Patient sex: F
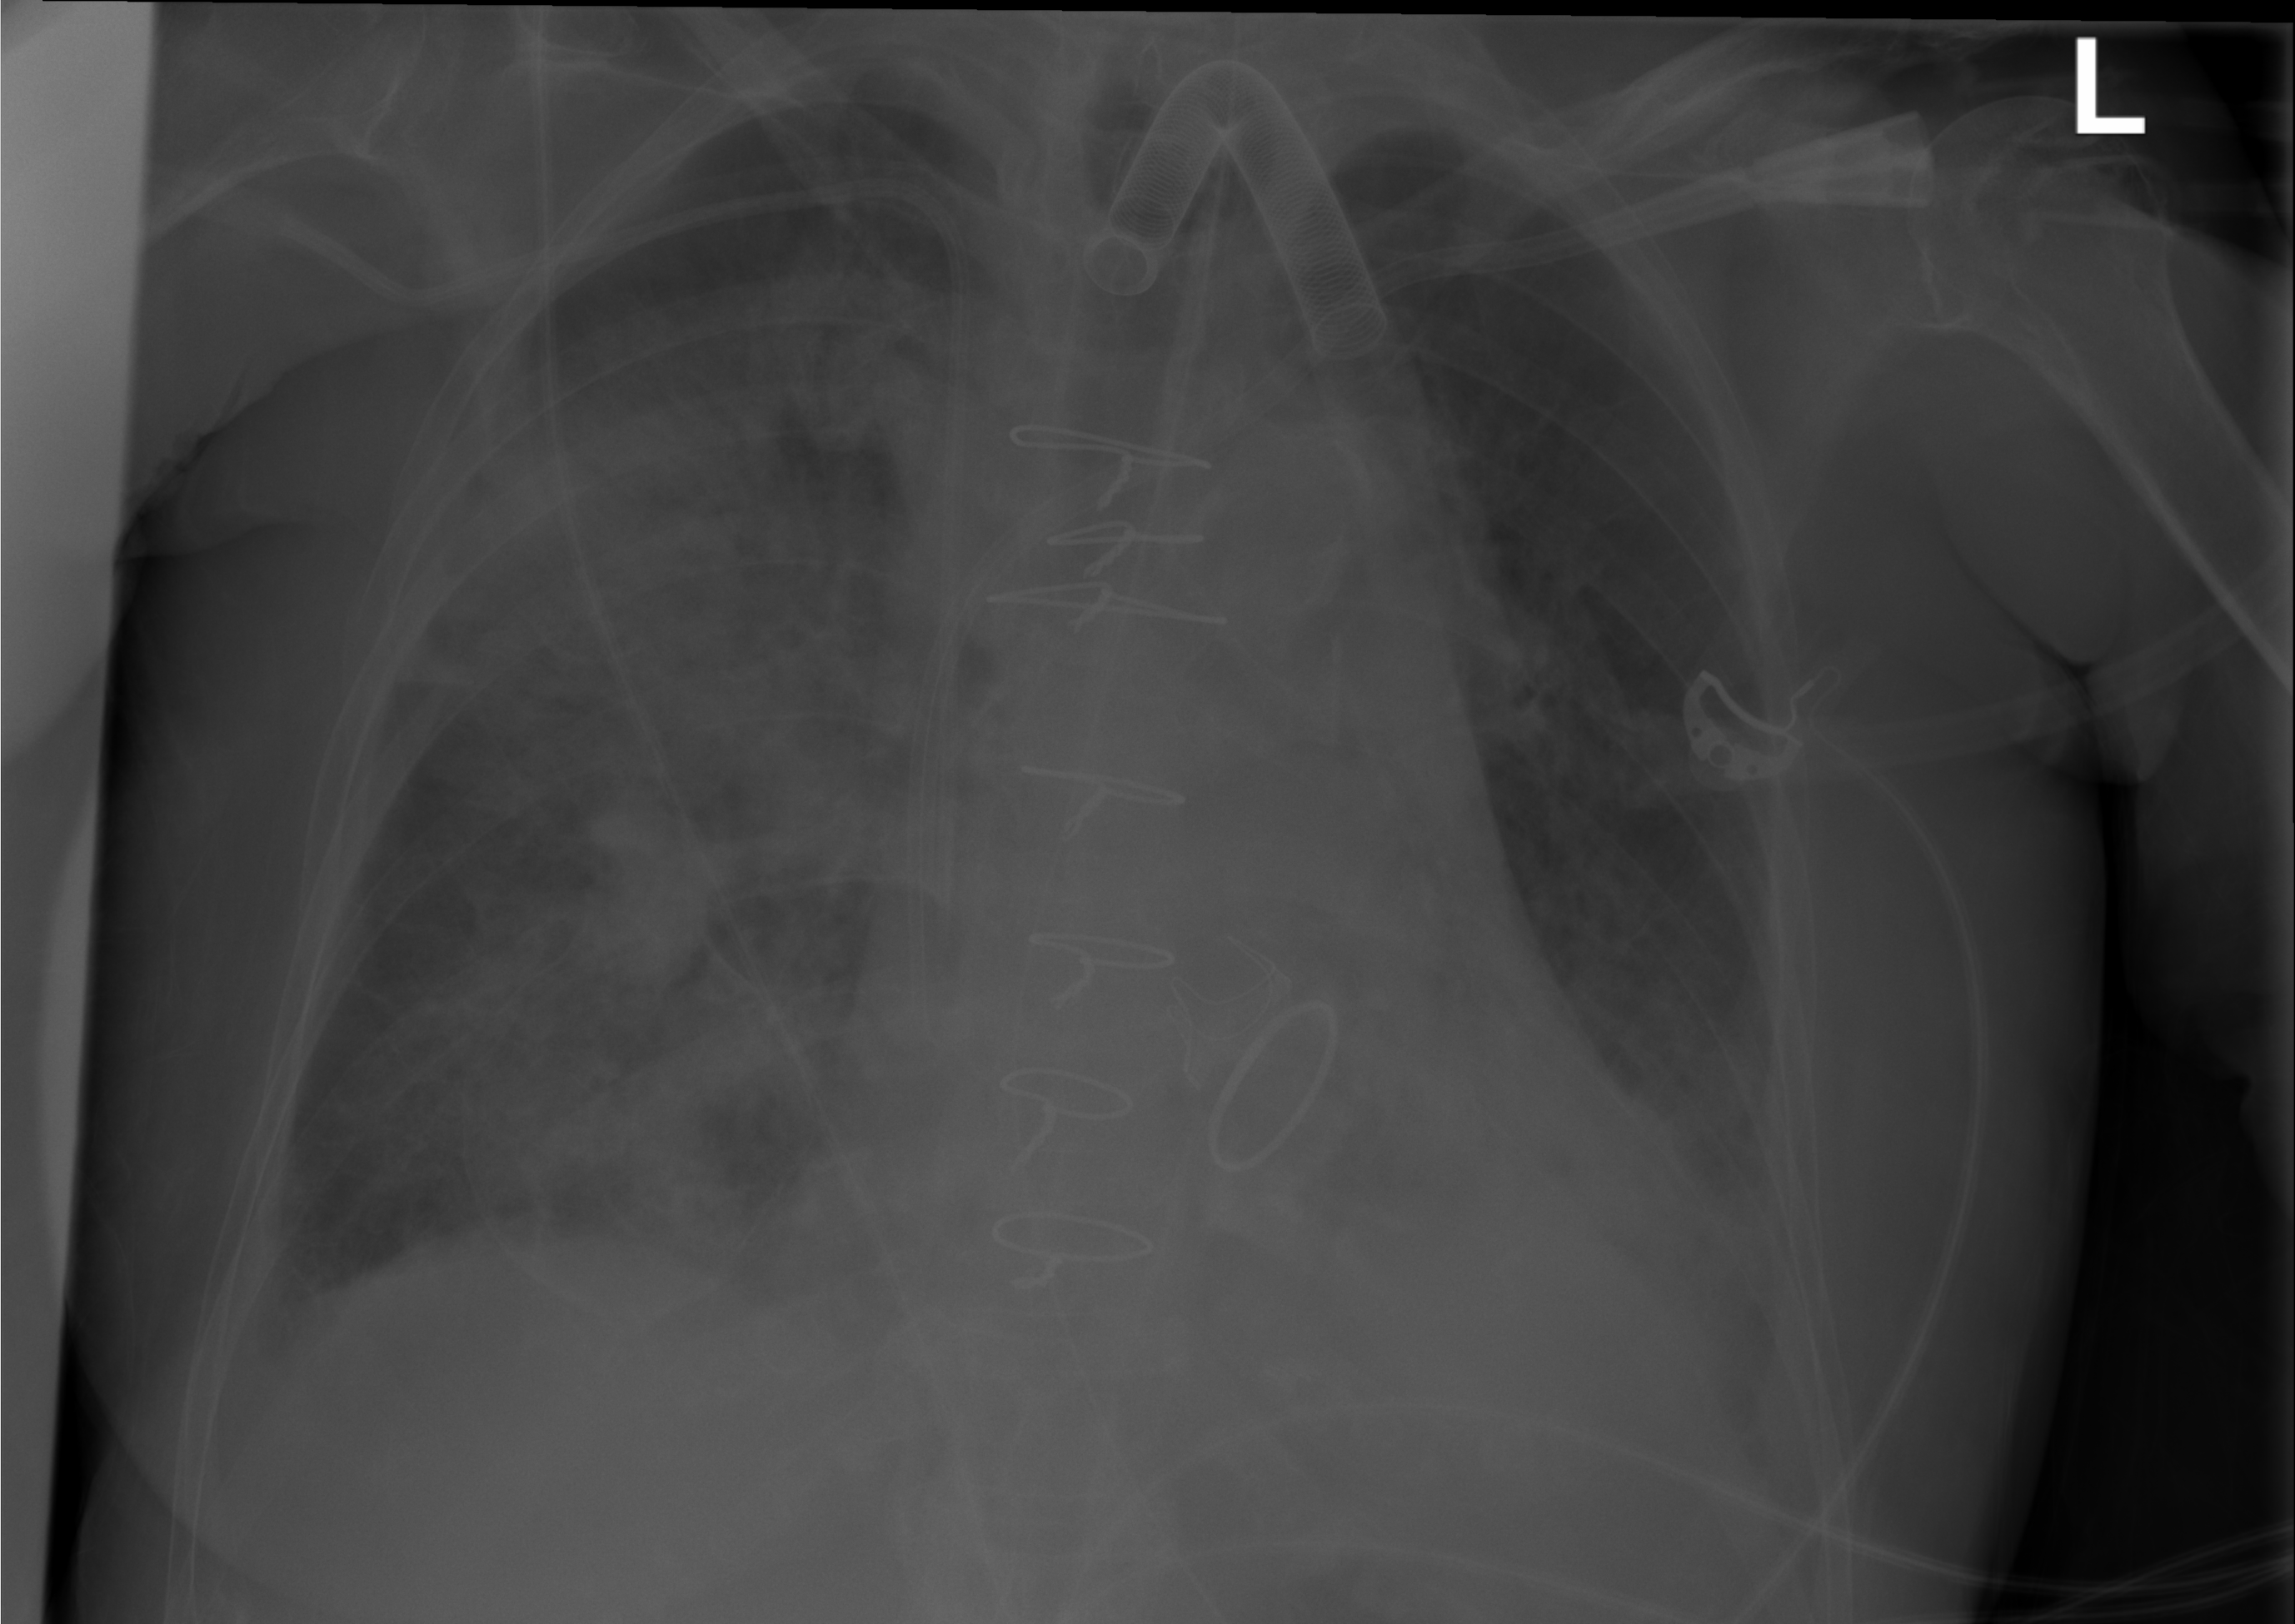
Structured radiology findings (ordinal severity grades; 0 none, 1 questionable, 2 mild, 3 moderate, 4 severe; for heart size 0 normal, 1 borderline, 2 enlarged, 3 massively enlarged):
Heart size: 2
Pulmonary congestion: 0
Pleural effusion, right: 0
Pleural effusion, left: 1
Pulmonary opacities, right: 3
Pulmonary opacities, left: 1
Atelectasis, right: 0
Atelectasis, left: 2